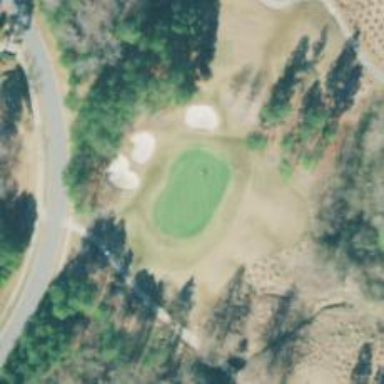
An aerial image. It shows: Golf hole.